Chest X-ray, AP view. Patient: 61 years old, sex M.
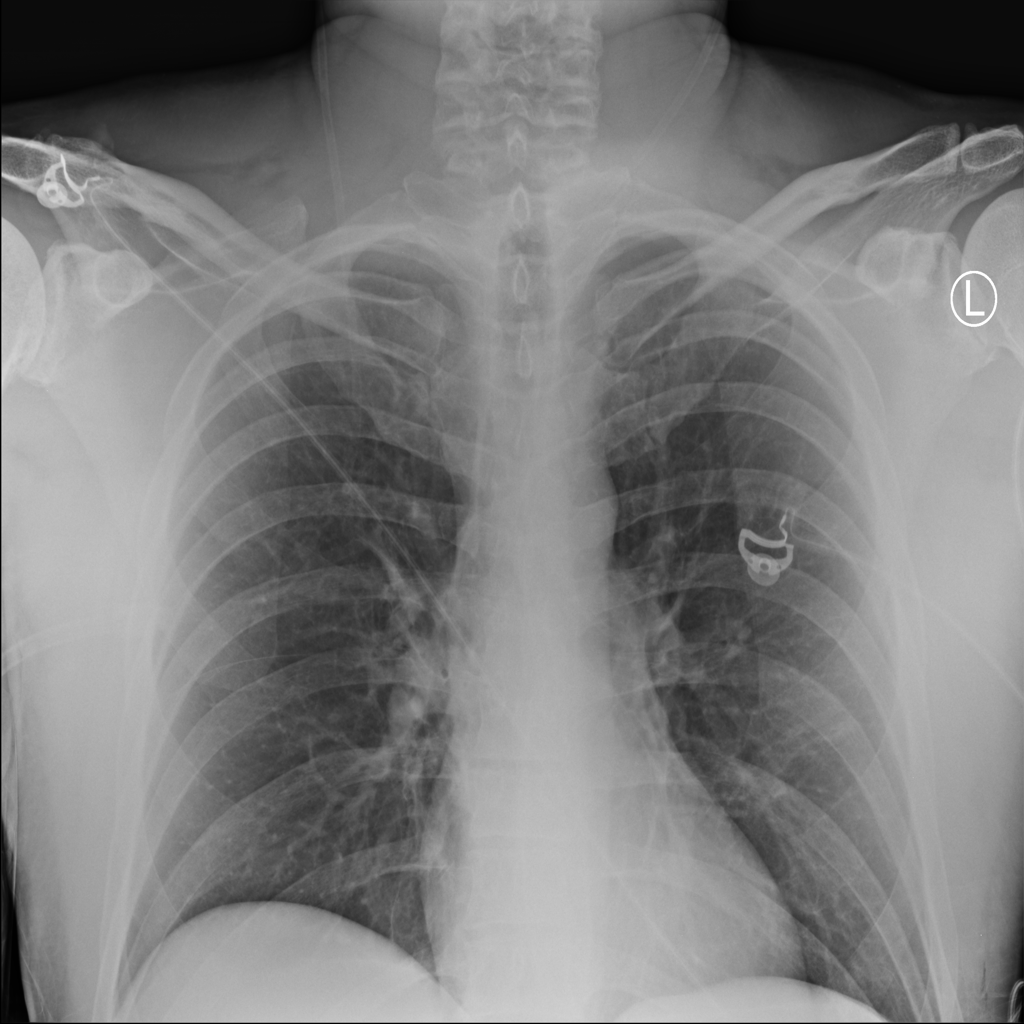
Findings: No Finding